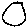
Label: circle